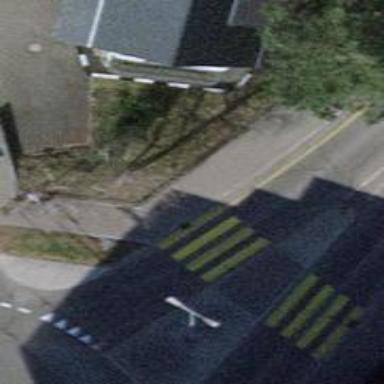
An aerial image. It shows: Asphalt footway with marked crossing and pedestrian island.